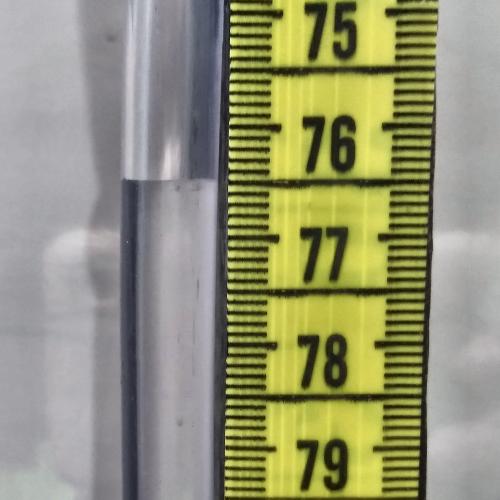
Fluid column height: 76.5 cm